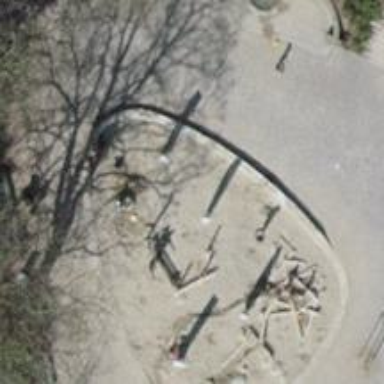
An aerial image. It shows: Playground area for leisure land.